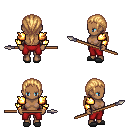
a pixel art fantasy rpg character, female body template, human, dark skin, gold arm armor, red pants, light blonde ponytail hairstyle, gray slippers, spear, four views (front, back, left, right), 2x2 character sprite sheet, small pixel art, hard edges, no anti-aliasing